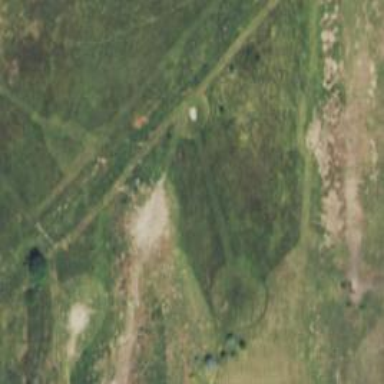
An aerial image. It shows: Disc golf hole.